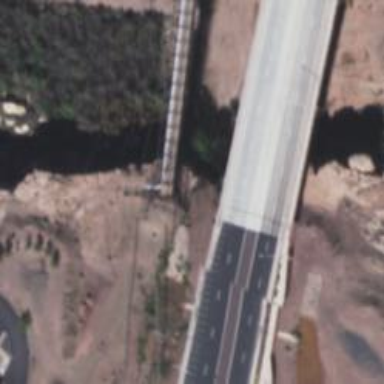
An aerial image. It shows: Service road on suspension bridge.